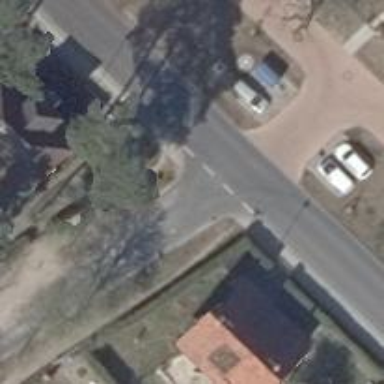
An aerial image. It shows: Unmarked road crossing.